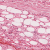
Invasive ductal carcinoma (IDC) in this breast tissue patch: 1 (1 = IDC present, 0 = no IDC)